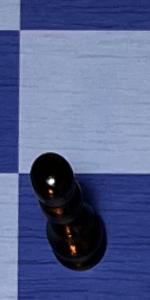
Label: Pawn_Black